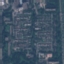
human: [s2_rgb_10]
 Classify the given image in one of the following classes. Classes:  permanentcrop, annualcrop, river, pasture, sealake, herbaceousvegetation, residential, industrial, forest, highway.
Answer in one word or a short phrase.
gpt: Residential